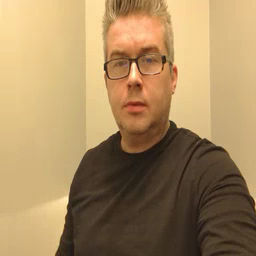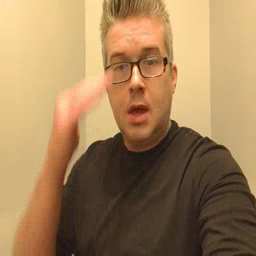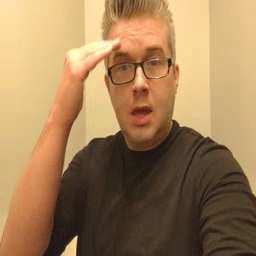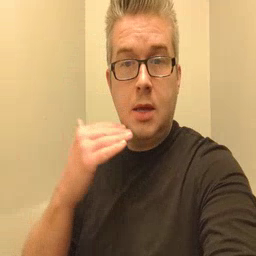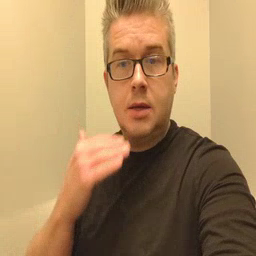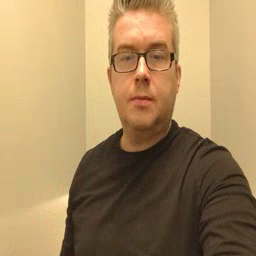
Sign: head